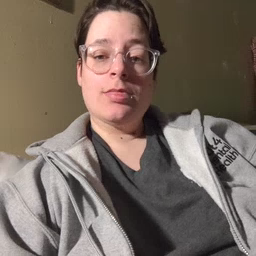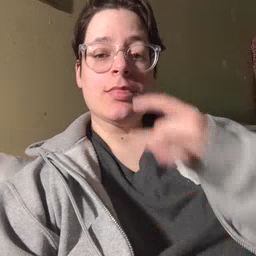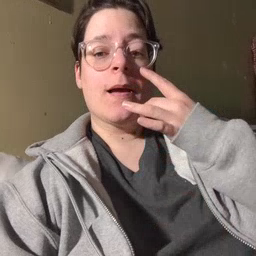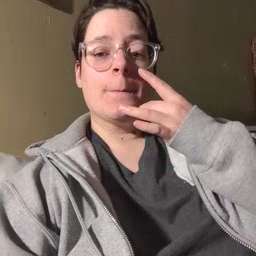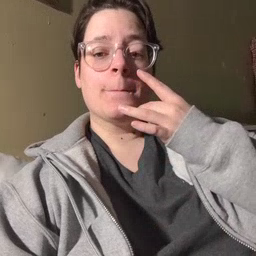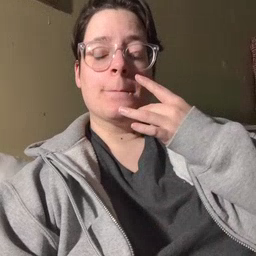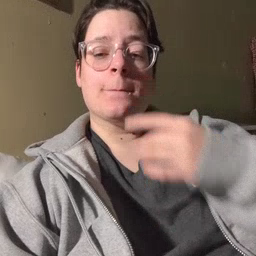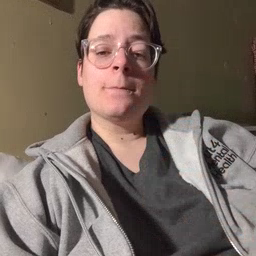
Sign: lamp